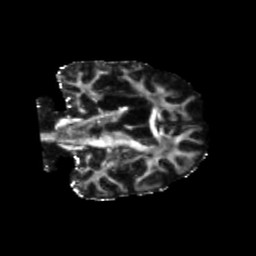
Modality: FA
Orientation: coronal
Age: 75
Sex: female
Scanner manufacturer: siemens
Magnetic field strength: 3 T
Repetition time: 5.25 s
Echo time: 0.08 s